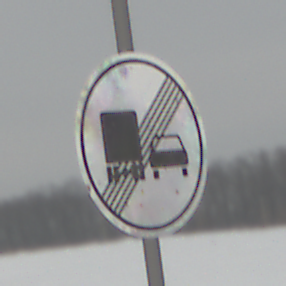
Verkehrszeichen: EndeUeberholverbotKraftfahrzeuge
Umgebung: Outdoor, Nature
Tageszeit: MorningAfternoon
Wetter: Overcast
Licht: Natural
Jahreszeit: Winter
Kontrast: LowContrast